Question: I'm entirely new to LabView, and as a pet project, I'm trying to recreate a pulse detector. Thing is, the version of the .VI is LabView2010, and I can't open the.VI in LabView2009, so were trying to remake it by looking at the module. I do however, have the image, but since I'm pretty new, I can't identify some of the components used. Below is an image of the .VI, as well as, the parts I don't know encircled with red and enumerated. What exactly are these? Thanks!
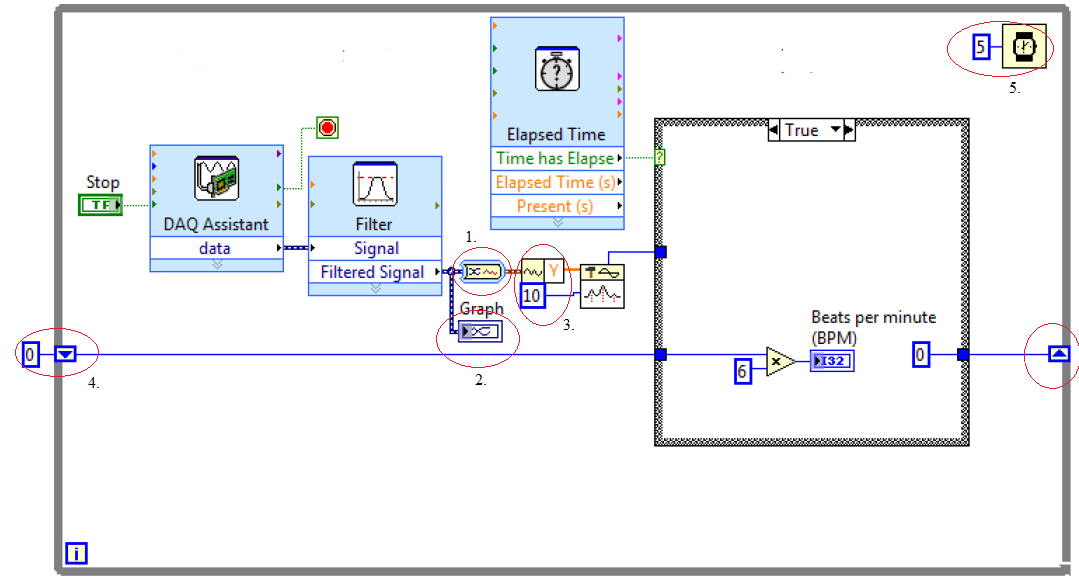
Answer: I only have limited experience with the specific features in this code, so I don't have exact names, but it should point you in the right direction:
2 is a dynamic data indicator.
1 converts it to a waveform (it probably appears automatically if you hook up a DDT wire to a WF function.
3 unbundles the data from the waveform. It should be in the waveform palette.
4 is a shift register.
5 is a wait function.
---
In general, I would recommend that you get to learning, as you will need to understand these things to at least that level before you can be proficient.
Also, the NI forums are much more suitable for this type of question and they have many more users. I would suggest if you have such questions which you can't answer yourself, then post them there.